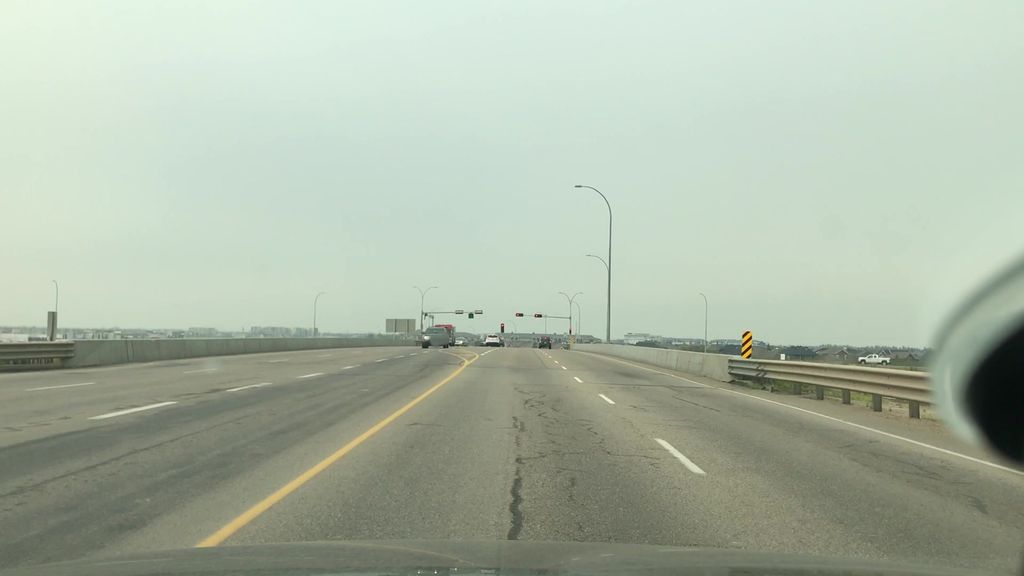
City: edmonton